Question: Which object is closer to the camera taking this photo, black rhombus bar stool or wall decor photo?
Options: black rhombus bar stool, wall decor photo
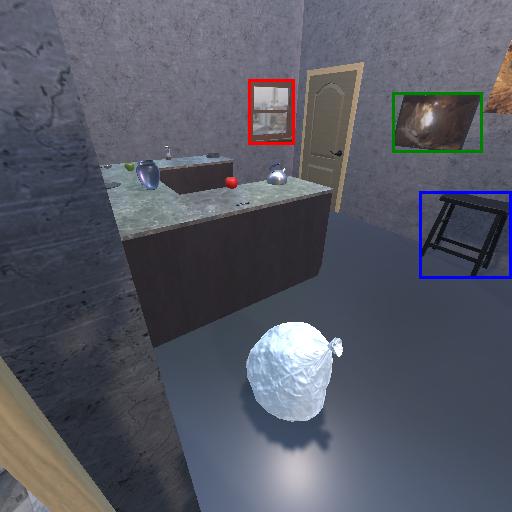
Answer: black rhombus bar stool